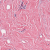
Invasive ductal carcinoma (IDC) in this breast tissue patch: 0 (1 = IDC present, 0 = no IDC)